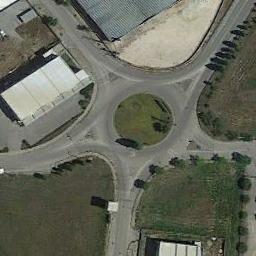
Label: roundabout